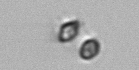
Label: Chaetoceros